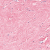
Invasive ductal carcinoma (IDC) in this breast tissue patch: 0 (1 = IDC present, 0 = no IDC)